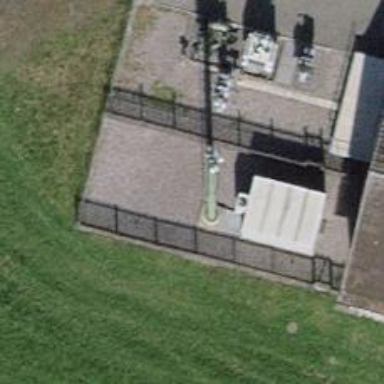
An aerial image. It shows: Communication mast tower.